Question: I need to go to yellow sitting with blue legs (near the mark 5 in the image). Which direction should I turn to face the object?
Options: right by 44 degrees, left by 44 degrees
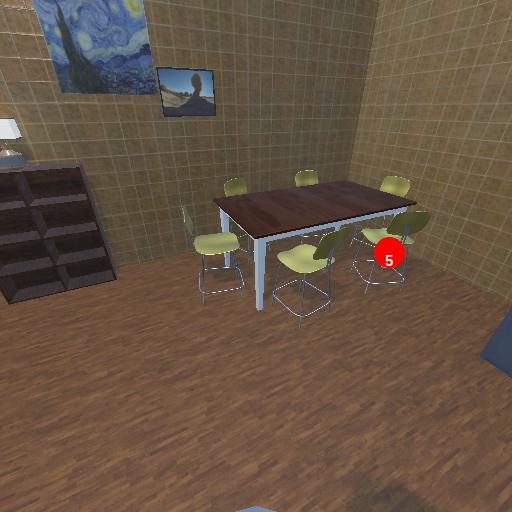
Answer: right by 44 degrees